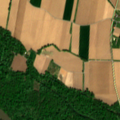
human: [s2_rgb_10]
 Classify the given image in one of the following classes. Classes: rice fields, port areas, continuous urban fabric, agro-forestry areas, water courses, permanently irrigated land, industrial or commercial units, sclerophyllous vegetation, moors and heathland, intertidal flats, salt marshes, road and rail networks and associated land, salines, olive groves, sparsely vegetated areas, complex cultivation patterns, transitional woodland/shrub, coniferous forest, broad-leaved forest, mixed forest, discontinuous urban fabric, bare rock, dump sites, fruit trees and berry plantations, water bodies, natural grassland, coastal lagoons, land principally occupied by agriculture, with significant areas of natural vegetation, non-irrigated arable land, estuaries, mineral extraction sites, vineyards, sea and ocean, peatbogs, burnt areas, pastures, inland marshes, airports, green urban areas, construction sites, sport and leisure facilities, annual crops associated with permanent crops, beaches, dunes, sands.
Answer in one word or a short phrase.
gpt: discontinuous urban fabric, non-irrigated arable land, land principally occupied by agriculture, with significant areas of natural vegetation, broad-leaved forest, water courses